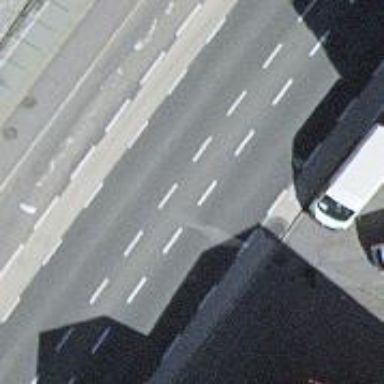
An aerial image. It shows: Asphalt road with primary highway designation. It has sidewalks on both sides and exclusive cycle lane.